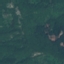
Land use / land cover: Forest